Field crop: tomato
Growth stage: 1
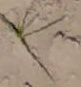
Species: cyperus